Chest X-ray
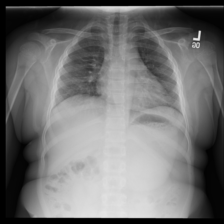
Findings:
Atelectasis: negative
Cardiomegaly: negative
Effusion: negative
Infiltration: negative
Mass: negative
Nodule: negative
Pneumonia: negative
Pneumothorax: negative
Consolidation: negative
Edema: negative
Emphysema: negative
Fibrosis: negative
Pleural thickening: negative
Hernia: negative